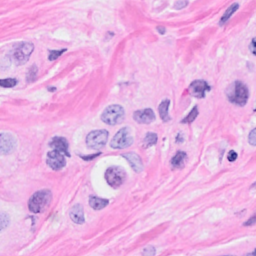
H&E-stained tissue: Breast